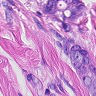
Metastatic tissue present: yes